Aerial crown-view tile of a tropical tree (Barro Colorado Island, Panama), acquired 20250715:
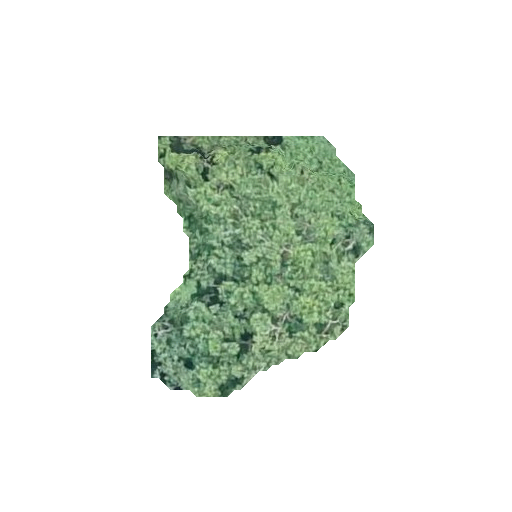
Species: Virola surinamensis
GBIF accepted scientific name: Virola surinamensis
Crown area: 63.953 m²